Lunar surface albedo tile
Center latitude: 32.207
Center longitude: -23.632
Resolution (meters per pixel, mean): 146.84
Tile area (km^2): 21971.67
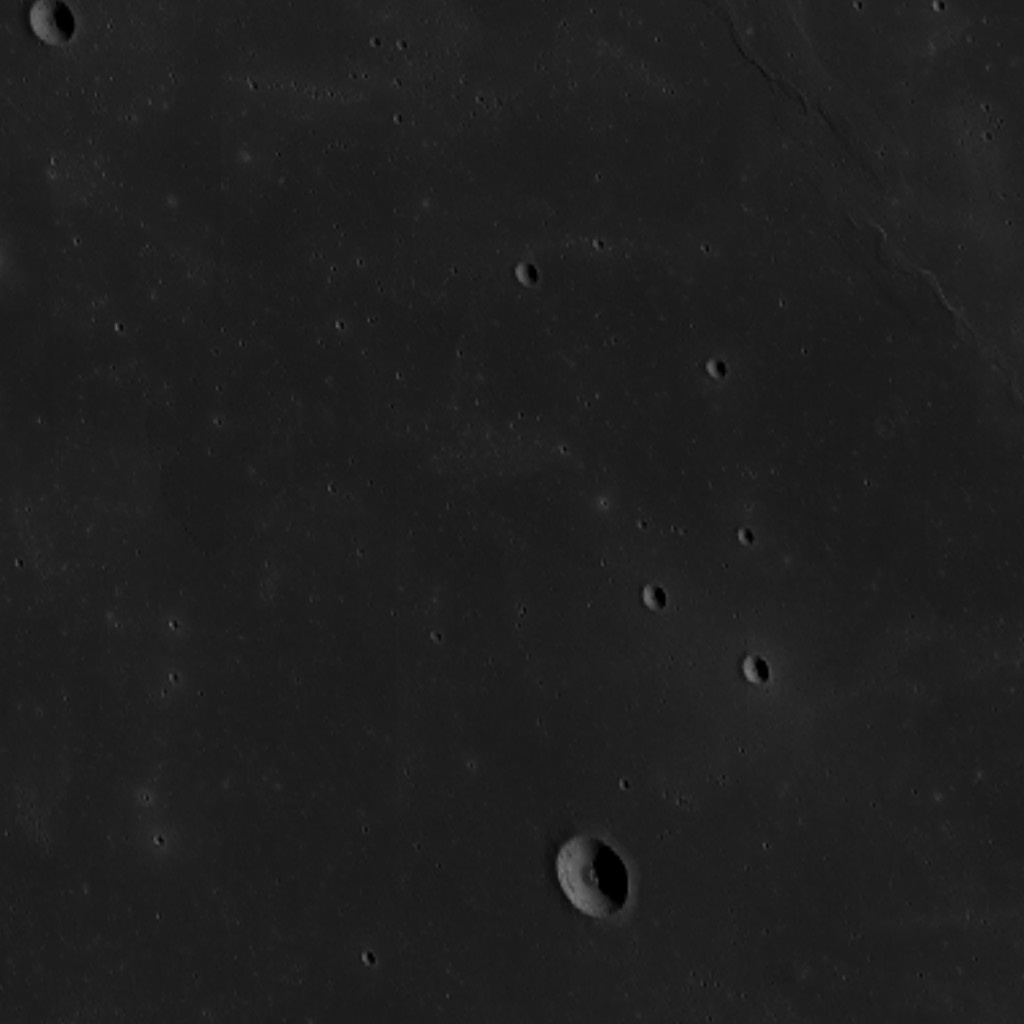